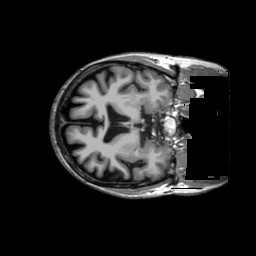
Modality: T1w
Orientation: axial